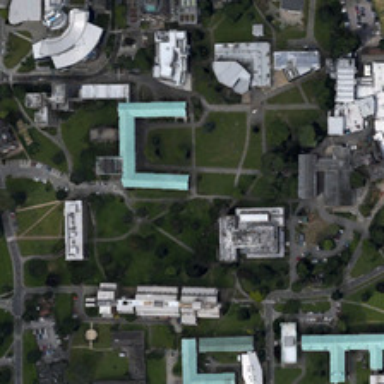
Many buildings and green trees are in a school .